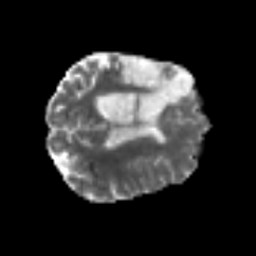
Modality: MD
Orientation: axial
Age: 50
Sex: male
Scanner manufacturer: siemens
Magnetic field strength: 3 T
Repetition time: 6.1 s
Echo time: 0.101 s